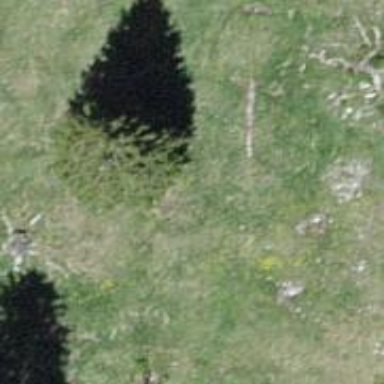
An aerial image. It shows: Needle-leaved tree in natural setting.